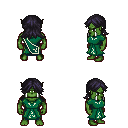
a pixel art fantasy rpg character, male body template, orc, green skin, sash dress, magenta pants, raven loose hair, four views (front, back, left, right), 2x2 character sprite sheet, small pixel art, hard edges, no anti-aliasing